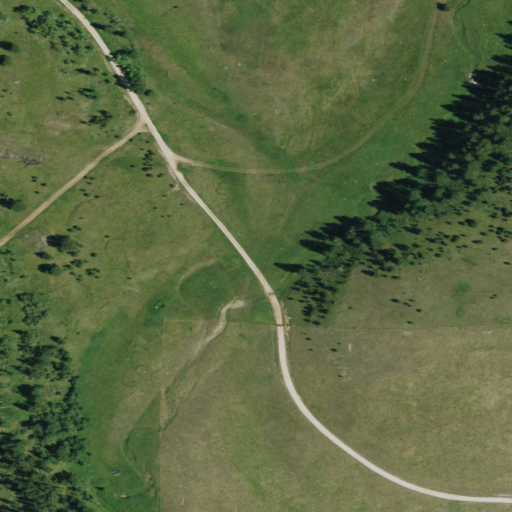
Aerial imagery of valley in South Dakota named Antelope Draw containing grassland, evergreen forest, and shrub